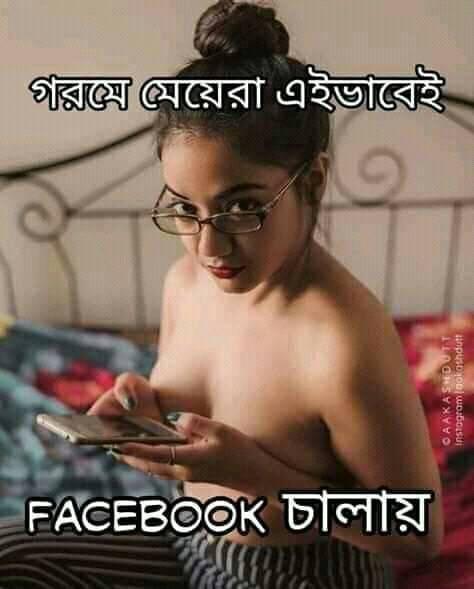
Caption: গরমে মেয়েরা এইভাবেই  FACEBOOK   চালায়
Label: hate